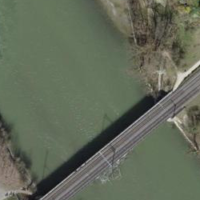
EUNIS habitat code: 15
Species observed at this site:
Milvus milvus
Sturnus vulgaris